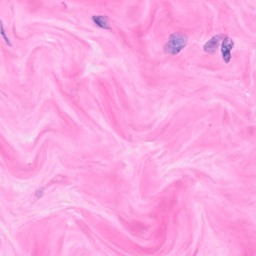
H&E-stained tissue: Breast